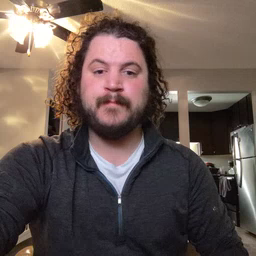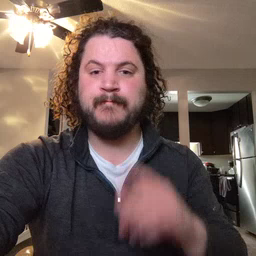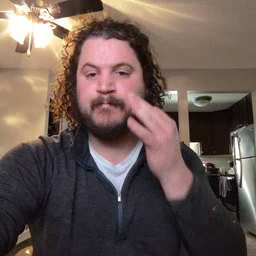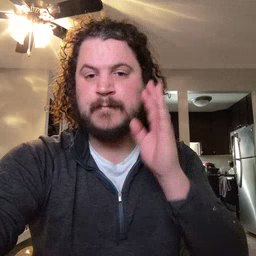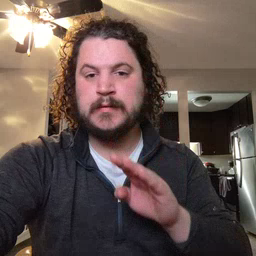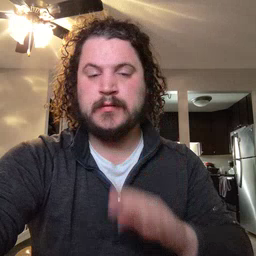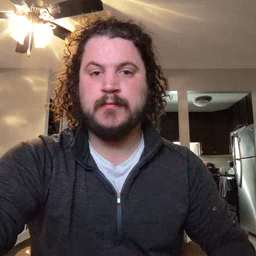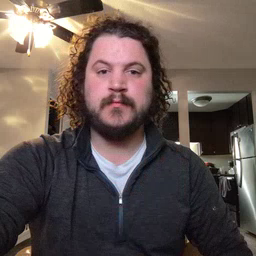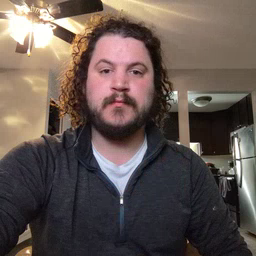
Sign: bee